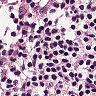
Metastatic tissue present: no